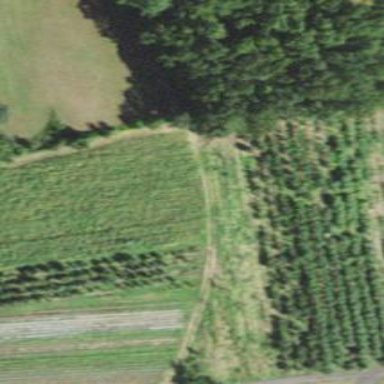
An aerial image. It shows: Orchard.